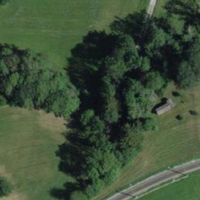
EUNIS habitat code: 23
Species observed at this site:
Impatiens balfourii